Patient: sex M, age 60
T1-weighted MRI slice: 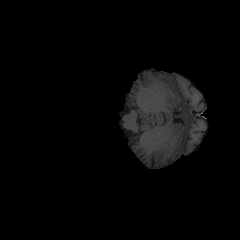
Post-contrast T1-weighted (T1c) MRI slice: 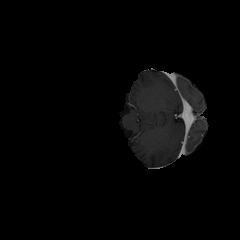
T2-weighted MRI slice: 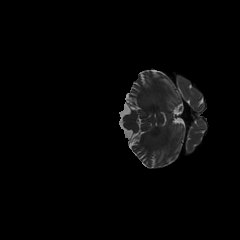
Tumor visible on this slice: no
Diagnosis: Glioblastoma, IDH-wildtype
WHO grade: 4